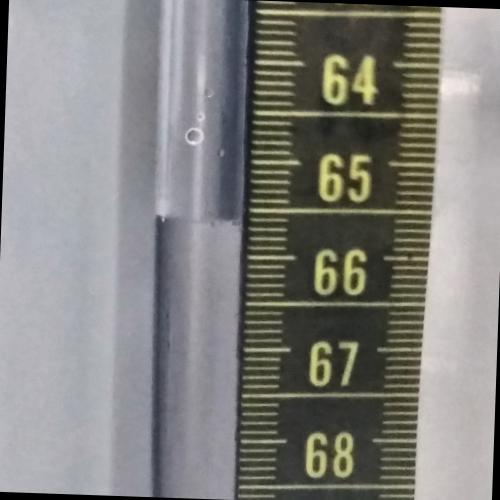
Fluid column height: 65.6 cm